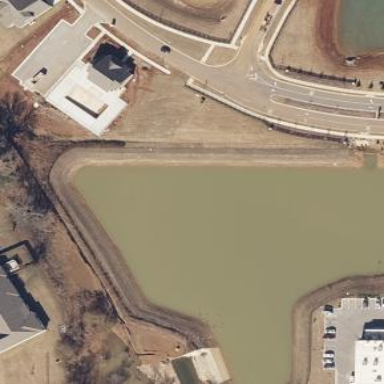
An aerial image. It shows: Detention water basin.